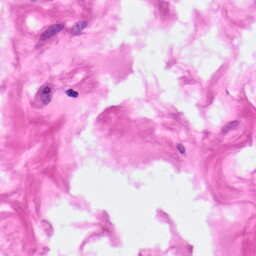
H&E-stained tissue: Pancreatic